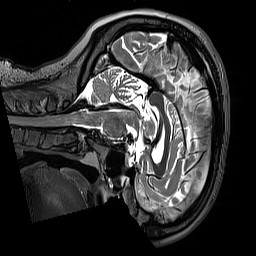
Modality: T2w
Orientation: sagittal
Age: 25
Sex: female
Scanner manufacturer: siemens
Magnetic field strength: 3 T
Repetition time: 3.39 s
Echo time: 0.389 s